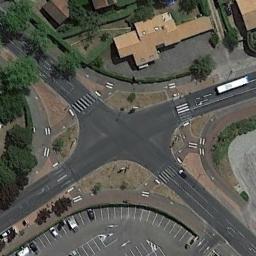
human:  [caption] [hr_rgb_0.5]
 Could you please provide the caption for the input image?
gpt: There are several moving vehicles on the road at the intersection, There are many buildings and some trees around the intersection, And many cars are parked in the open space beside the intersection .

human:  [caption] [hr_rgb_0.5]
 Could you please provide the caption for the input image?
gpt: Many cars are in the parking lot next to the intersection .

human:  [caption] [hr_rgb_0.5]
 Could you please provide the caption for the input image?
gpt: There is a green space beside the crossroads .

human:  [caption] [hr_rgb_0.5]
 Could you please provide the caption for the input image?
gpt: A tilted intersection without cars is between some clearings .

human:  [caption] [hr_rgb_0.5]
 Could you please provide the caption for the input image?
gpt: There are some brown buildings and a parking lot beside the intersection .